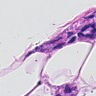
Metastatic tissue present: yes